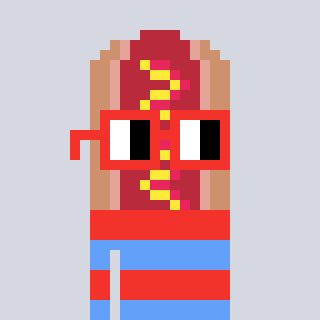
a pixel art character with square red glasses, a hotdog-shaped head and a blue-colored body on a cool background